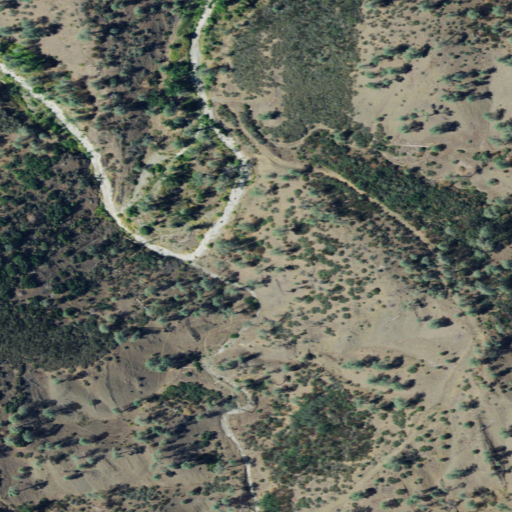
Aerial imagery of valley in California named Blue Canyon containing only shrub